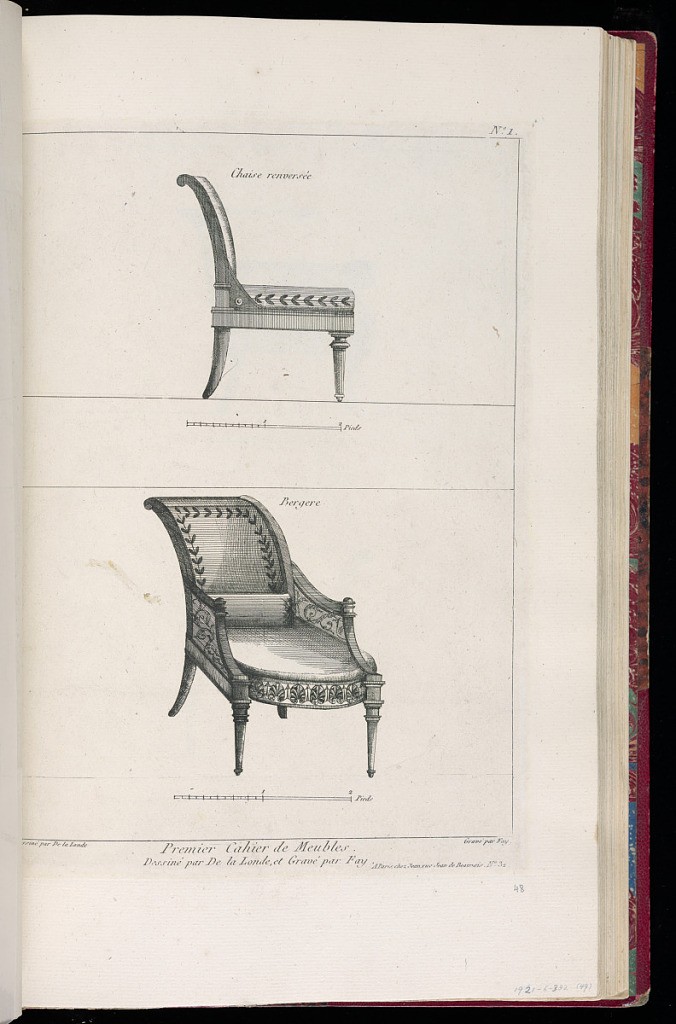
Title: Designs for Chairs
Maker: Richard de Lalonde, French, active 1780–96
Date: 1780-1789
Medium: Etching on off-white laid paper
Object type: Print
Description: Two designs for chairs decorated with ornament motifs including branches, rinceaux, and palmette and dart. The plate is signed and numbered